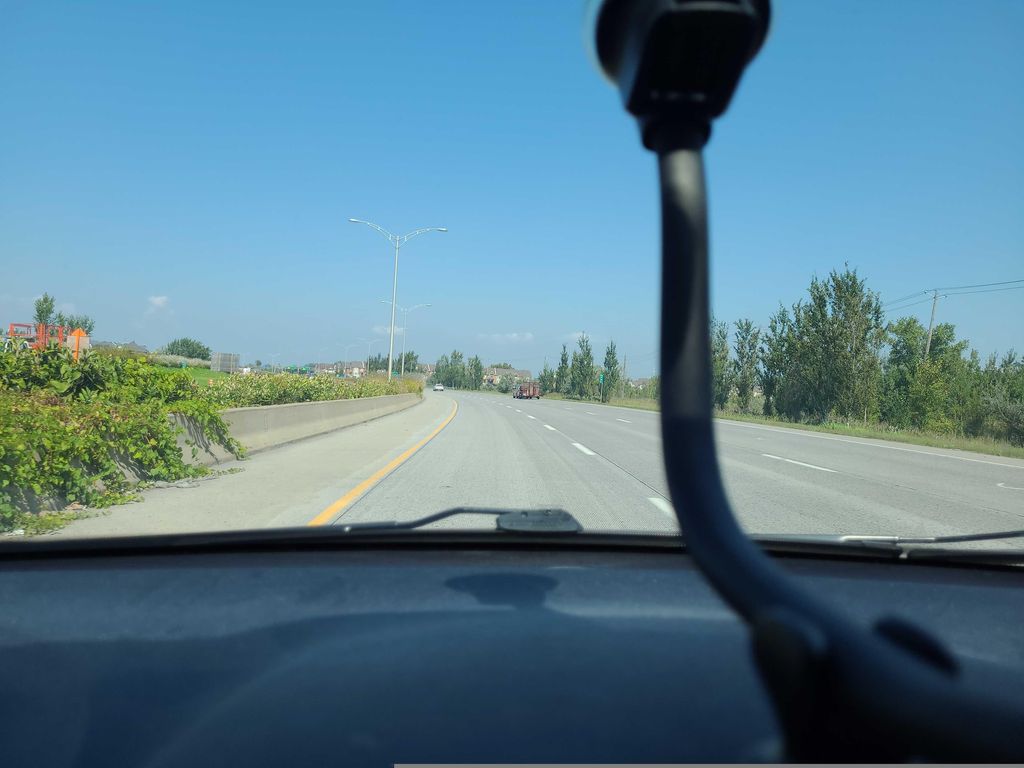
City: montreal